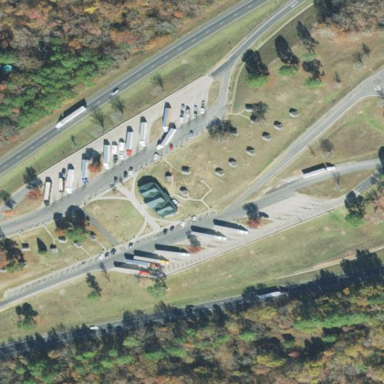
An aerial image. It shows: Rest area along the road.